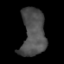
Tissue: lung
Cell type: Epithelial cells
Senescence score: 0.2135
Nuclear area (px): 1115
Mean DAPI intensity: 79.517